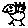
Label: bird